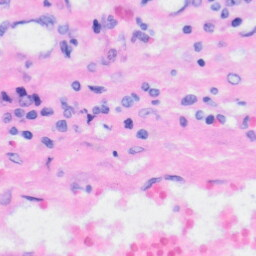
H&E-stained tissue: Liver